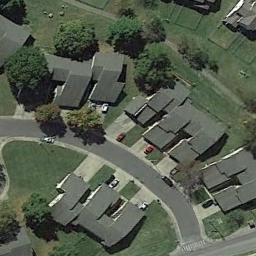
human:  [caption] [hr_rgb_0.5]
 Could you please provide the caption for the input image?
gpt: There are many medium-sized houses .

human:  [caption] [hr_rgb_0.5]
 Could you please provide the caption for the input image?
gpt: The medium residential area has some houses on the grass and a road goes through the medium residential area .

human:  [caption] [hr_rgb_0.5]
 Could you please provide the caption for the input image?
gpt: The medium residential is on the grass next to the road .

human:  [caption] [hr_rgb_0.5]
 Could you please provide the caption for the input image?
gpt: Many buildings of different shapes are in medium residential area .

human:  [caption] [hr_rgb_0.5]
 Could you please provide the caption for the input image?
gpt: There are some black buildings on green lawns on the  medium residential area .